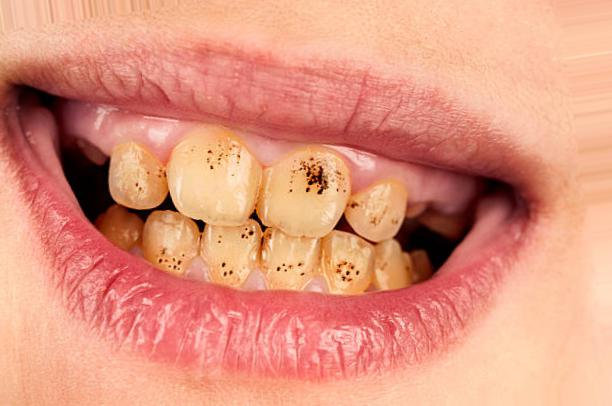
Condition: Tooth Discoloration